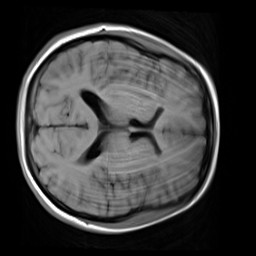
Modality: T1w
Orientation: axial
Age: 22
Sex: female
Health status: healthy
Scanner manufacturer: siemens
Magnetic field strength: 3 T
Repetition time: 4.1 s
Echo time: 0.0085 s